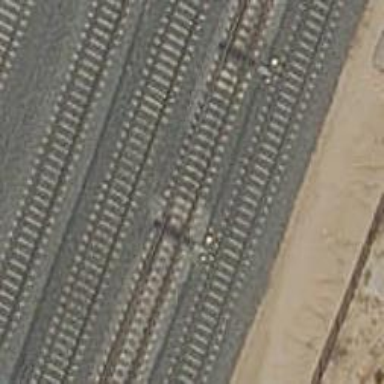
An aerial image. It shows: Railway switch with the turnout pointing to the right.